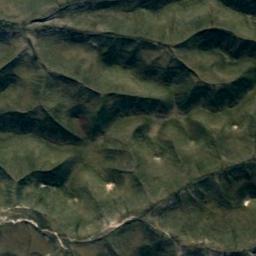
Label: mountain